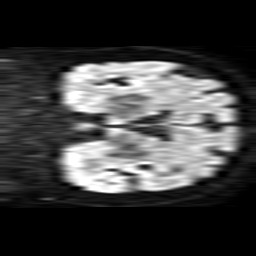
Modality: TRACE
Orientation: coronal
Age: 69
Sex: female
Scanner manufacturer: philips
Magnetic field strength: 1.5 T
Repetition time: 3.403 s
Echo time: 0.09411 s